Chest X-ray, PA view. Patient: 22 years old, sex F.
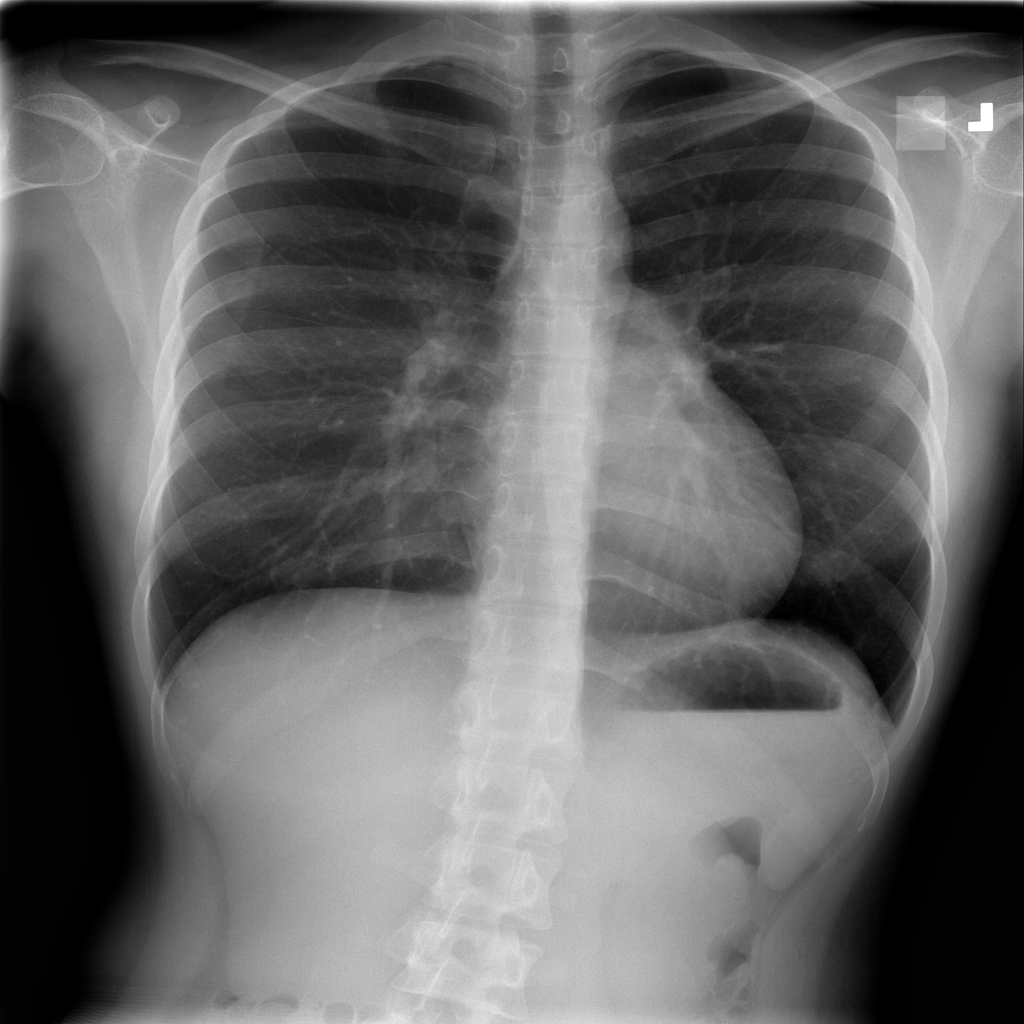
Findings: No Finding